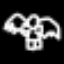
Label: angel